Question: I have this situation :

As you can see, my text and the background color are set to 'wrap_content', but I want what the bg color go to 'fill_parent'. But I do want to affect only the color, not the text. This is my XML file for the text view:
'''
<TextView
android:id="@+id/titleTextView"
android:layout_width="wrap_content"
android:layout_height="wrap_content"
android:layout_alignParentTop="true"
android:layout_centerHorizontal="true"
android:layout_marginTop="48dp"
android:text="Some text"
android:textColor="#c0413b"
android:background="@color/bgcolor"
android:textAppearance="?android:attr/textAppearanceLarge"
android:textSize="40sp" />
'''
When I set 'android:layout_width' to 'fill_parent' it actually works for the bg color, but when the text aligns to the left and I can't center it. Any solutions?
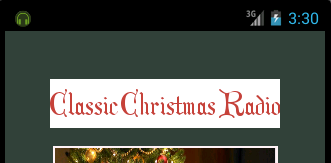
Answer: Wrap the TextView in a layout container like LinearLayout oder RelativeLayout. The parent layout container can be set in height and width to match_parent, don't use fill_parent anymore. And set the parent container to the wanted background color.